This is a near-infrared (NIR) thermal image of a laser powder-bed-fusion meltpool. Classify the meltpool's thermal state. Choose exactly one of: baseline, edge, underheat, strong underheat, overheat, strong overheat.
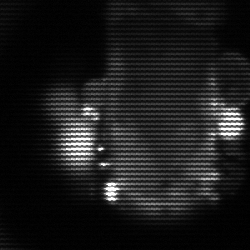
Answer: strong underheat